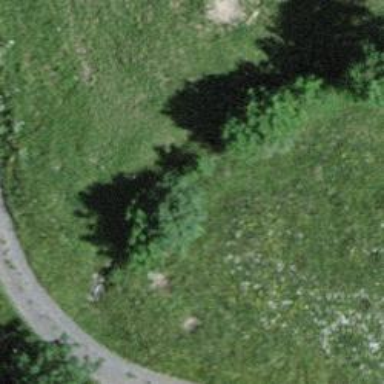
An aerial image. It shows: Path covered with grass.